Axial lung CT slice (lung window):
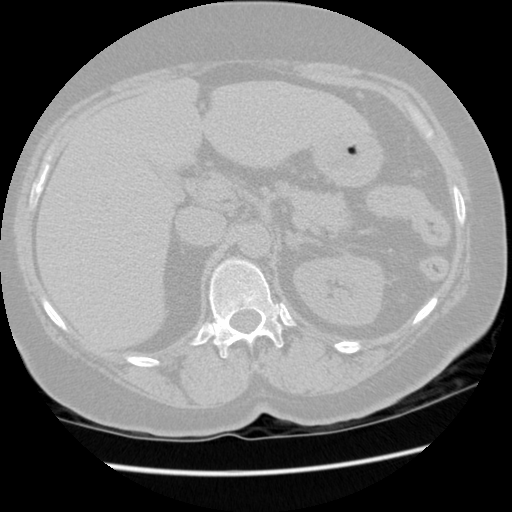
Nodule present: no